Question: OK, I've been trying to figure out the best way to do this for a little while and it's just not coming to me. I have a dictionary with points on a grid...
'''
{(0,0):...(0,1):...}
'''
I'd like to visualize this dictionary using 'addch' in 'curses'.
The points in the dictionary, to be printed on the screen, have to be converted like this:
'''
x, y
0,0 => 1,1
1,0 => 3,1
2,0 => 5,1
3,0 => 7,1
0,0 => 1,1
0,1 => 1,3
0,2 => 1,5
0,3 => 1,7
'''

I cannot think of an elegant way to take '(0,3)' and make it into '(1,7)' (the center on the screen grid).
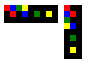
Answer: It looks like the conversion is just
'''
x1 = 2 * x_0 + 1
y1 = 2 * y_0 + 1
'''
Thus, if you want to convert the dictionary this way, you could just do:
'''
new_dict = {(2 * x + 1, 2 * y + 1): v for (x, y), v in d.items()}
'''
For example:
'''
d = {(1, 3): 12, (7, 1): 90, (3, 1): 8, (1, 5): 15, (5, 1): 40, (1, 1): 1}
new_dict = {(2 * x + 1, 2 * y + 1): v for (x, y), v in d.items()}
print new_dict
# {(1, 3): 12, (7, 1): 90, (3, 1): 8, (1, 5): 15, (5, 1): 40, (1, 1): 1}
'''